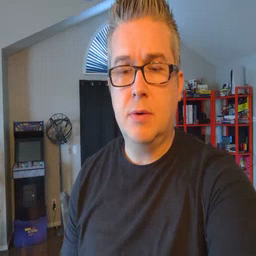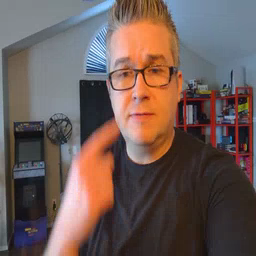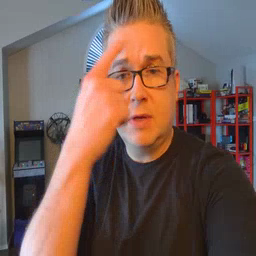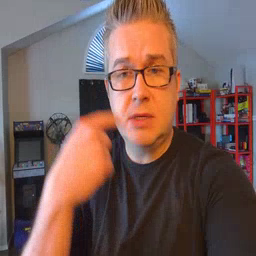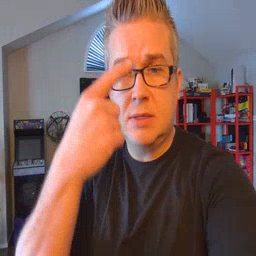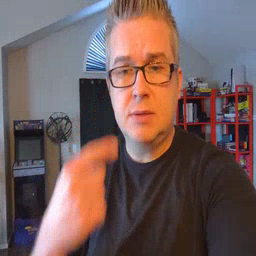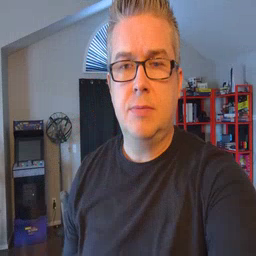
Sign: face